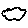
Label: cloud